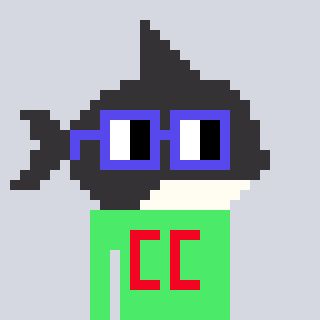
a pixel art character with square blue glasses, a orca-shaped head and a teal-colored body on a cool background